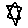
Label: star